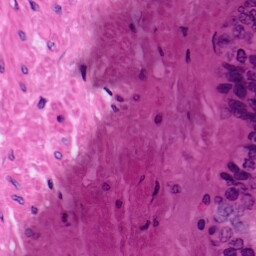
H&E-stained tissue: Prostate